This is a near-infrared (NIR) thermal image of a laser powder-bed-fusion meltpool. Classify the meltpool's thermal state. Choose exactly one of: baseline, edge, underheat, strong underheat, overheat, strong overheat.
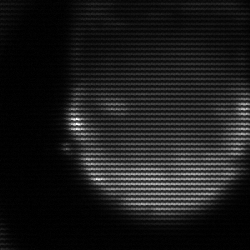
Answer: edge